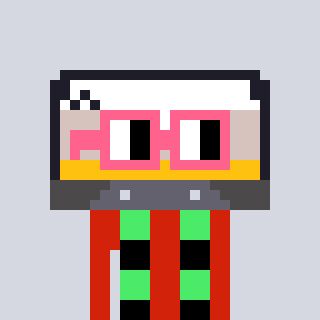
a pixel art character with square pink glasses, a cassette tape-shaped head and a red-colored body on a cool background